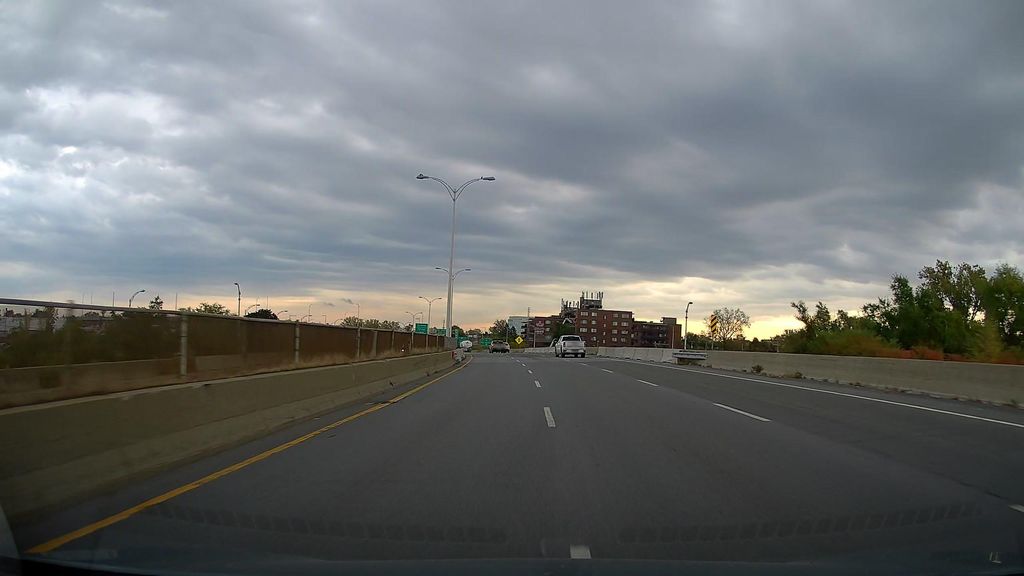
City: montreal